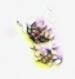
Label: Detritus